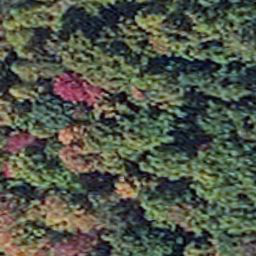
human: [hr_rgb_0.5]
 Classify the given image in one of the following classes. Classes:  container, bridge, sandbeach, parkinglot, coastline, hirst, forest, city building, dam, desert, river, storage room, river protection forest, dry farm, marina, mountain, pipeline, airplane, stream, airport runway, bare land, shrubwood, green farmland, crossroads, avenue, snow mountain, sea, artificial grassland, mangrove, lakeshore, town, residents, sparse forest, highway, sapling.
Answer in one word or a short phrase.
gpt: mangrove